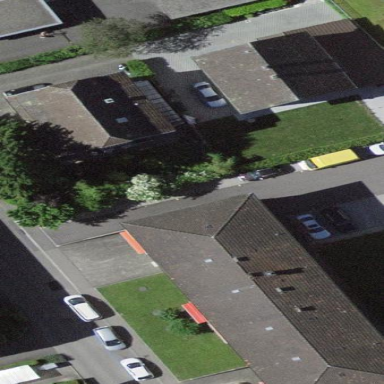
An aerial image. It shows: Apartment building with hipped roof.